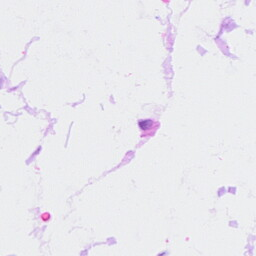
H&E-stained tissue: Ovarian